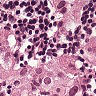
Metastatic tissue present: yes